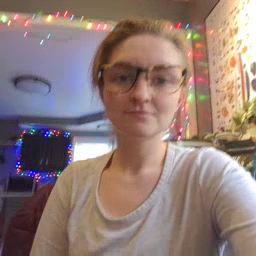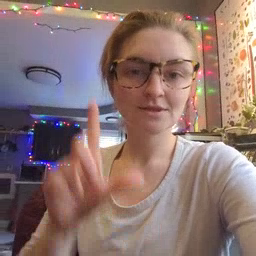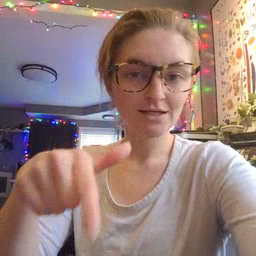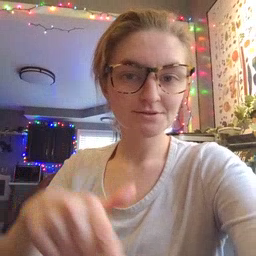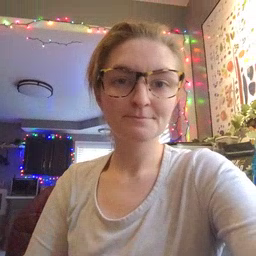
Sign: later